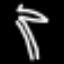
Label: palm tree